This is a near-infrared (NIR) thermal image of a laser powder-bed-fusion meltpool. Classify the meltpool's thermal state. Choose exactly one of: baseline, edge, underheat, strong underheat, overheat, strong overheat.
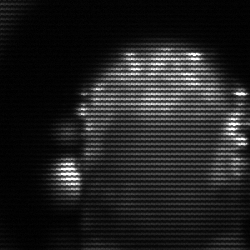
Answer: baseline